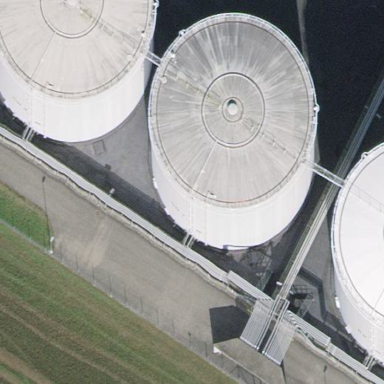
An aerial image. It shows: Building with storage tank.